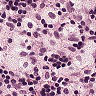
Metastatic tissue present: no